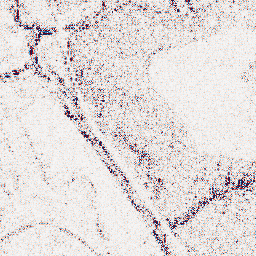
Category: wavelet
Decomposition family: wavelet_reverse_biorthogonal
Decomposition parameters: wavelet: rbio4.4
level: 1
Upsampling method: edge_directed
Upsampling parameters: scale: 4
Upsampling scale: 4